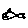
Label: fish